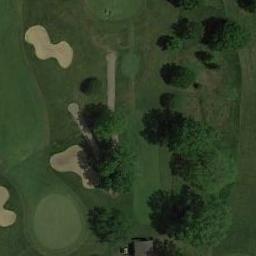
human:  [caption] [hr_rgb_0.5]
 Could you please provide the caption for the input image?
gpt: The golf course has a putting green, Some fairways, Barrier trees and sandpits .

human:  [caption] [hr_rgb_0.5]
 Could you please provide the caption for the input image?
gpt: There are a few bunkers and a path along a large green lawn on the golf course and many trees and a building .

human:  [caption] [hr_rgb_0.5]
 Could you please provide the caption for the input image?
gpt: Two similar-sized bunkers next to each other .

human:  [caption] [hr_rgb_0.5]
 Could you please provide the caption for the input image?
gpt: Many trees are beside the golf course .

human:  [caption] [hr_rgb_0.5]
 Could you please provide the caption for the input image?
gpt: There are some bunkers with some trees beside on the golf course .